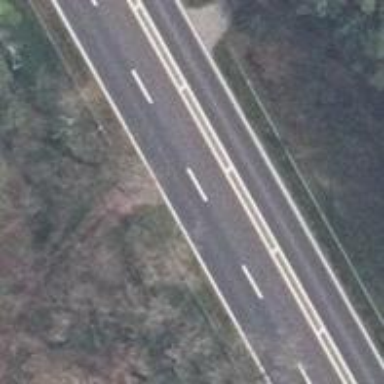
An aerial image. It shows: Asphalt road classified as primary highway.